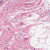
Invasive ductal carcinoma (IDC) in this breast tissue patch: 0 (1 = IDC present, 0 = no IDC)